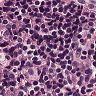
Metastatic tissue present: yes